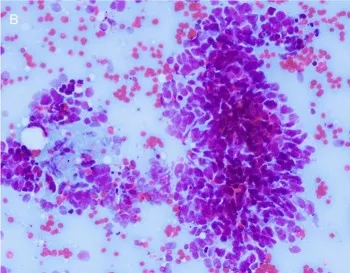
The cytology of the mediastinal mass showed small round/oval cells with high nuclear/cytoplasmic ratio, consistent with primary SCC. 100x.
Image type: pathology (papanicolaou)